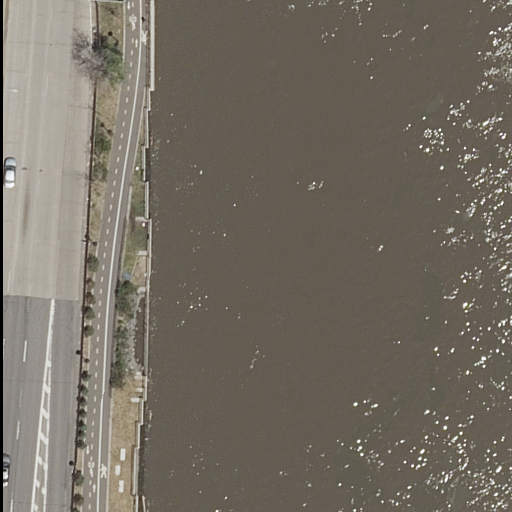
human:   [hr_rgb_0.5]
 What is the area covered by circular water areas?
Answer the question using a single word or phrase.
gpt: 0m2

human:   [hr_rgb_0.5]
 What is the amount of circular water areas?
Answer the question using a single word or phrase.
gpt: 0

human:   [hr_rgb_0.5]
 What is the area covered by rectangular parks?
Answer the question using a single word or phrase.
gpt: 1131m2

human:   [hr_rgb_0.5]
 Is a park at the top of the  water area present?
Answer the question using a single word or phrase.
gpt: yes

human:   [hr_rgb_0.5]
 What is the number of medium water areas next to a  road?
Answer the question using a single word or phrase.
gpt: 0

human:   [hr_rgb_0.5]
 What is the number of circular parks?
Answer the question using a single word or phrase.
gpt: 0

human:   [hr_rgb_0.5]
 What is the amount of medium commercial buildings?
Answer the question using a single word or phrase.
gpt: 0

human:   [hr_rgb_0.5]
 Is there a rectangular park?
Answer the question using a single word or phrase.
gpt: yes

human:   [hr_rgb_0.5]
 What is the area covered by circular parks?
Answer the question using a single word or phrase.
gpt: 0m2

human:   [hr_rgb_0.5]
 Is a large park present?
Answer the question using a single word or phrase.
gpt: yes

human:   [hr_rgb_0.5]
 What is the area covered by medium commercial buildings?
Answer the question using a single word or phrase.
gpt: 0m2

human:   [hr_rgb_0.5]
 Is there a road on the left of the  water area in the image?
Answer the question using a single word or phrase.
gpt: yes

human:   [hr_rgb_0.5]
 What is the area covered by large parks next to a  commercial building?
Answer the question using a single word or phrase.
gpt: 0m2

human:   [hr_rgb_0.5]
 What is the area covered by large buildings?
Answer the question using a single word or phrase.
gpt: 0m2

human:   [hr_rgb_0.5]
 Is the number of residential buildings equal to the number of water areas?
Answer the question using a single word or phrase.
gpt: no

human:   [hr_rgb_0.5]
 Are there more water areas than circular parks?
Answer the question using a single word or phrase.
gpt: yes

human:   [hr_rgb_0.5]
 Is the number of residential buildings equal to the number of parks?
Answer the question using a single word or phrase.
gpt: no

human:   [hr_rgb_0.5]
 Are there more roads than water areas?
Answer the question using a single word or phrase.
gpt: yes

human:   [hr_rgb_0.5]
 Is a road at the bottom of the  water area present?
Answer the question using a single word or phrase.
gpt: no

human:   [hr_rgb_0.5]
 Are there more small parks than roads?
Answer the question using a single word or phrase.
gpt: no

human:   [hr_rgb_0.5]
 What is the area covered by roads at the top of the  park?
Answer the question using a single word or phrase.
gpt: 0m2

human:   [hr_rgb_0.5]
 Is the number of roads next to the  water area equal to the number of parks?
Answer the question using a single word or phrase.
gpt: no

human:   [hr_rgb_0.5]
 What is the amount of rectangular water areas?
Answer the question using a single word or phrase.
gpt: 1

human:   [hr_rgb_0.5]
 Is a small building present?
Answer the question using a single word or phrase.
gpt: no

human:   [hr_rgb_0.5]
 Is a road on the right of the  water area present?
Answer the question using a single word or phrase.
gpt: no

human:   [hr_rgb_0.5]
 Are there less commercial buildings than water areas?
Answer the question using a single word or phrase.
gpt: yes

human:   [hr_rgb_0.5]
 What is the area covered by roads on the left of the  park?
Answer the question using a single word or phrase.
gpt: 0m2

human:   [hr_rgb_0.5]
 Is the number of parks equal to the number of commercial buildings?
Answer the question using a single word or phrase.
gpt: no

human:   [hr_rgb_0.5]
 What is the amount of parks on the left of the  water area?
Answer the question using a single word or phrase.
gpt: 1

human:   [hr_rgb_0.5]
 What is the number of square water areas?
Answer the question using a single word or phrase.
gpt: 0

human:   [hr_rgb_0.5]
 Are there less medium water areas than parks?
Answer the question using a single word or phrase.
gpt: yes

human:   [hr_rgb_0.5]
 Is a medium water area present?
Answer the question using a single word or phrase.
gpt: no

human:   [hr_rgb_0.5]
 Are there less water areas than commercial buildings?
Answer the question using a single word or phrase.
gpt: no

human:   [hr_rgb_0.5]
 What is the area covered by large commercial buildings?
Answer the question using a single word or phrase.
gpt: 0m2

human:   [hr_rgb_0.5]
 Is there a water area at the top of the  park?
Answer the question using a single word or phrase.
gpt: no

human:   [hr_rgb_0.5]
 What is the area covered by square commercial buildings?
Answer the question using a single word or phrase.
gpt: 0m2